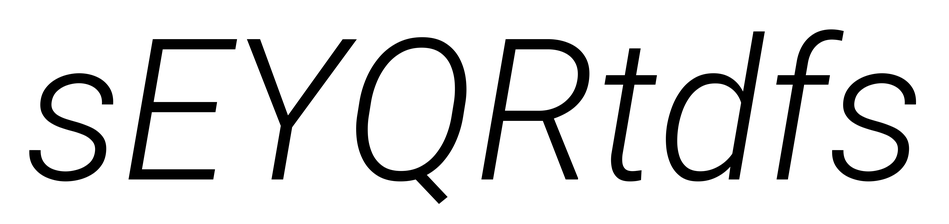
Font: Roboto-Italic_Light_Italic